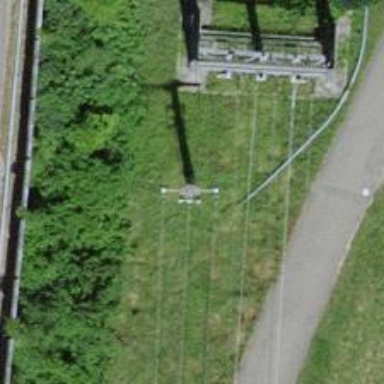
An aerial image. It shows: Three power lines with cables.